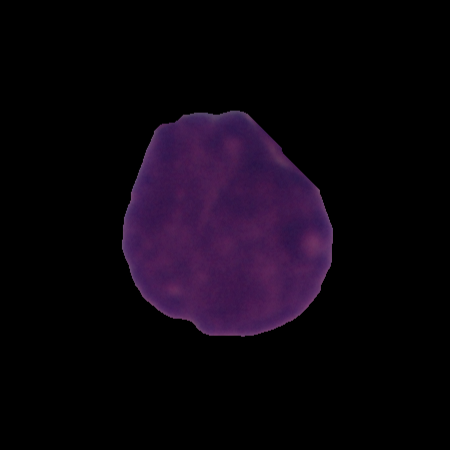
Label: cancer